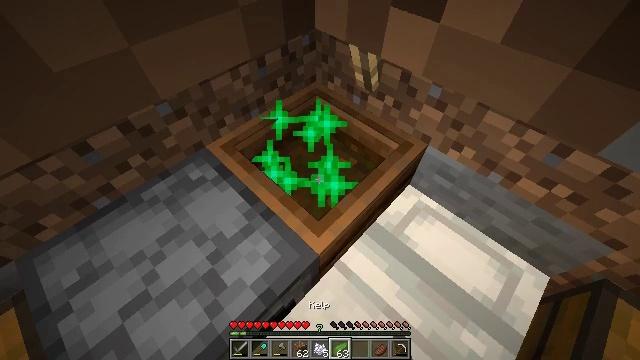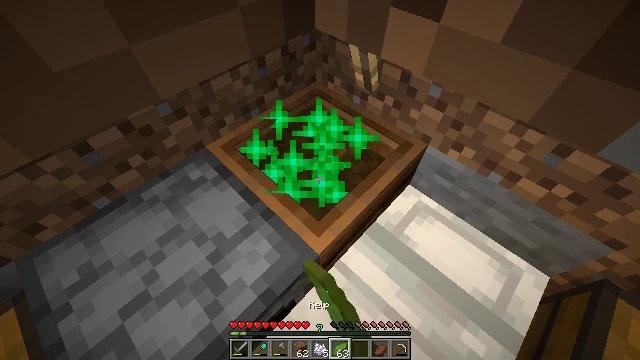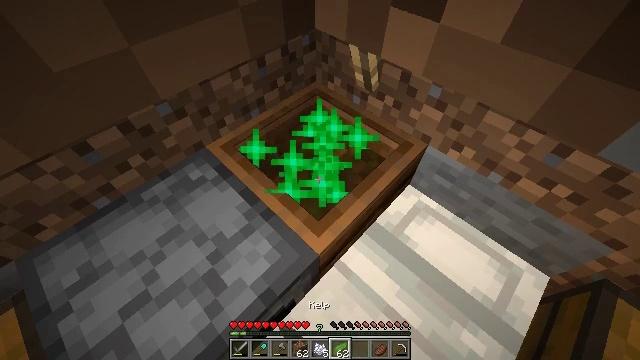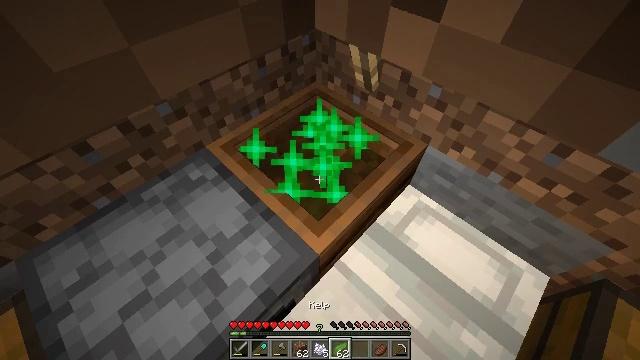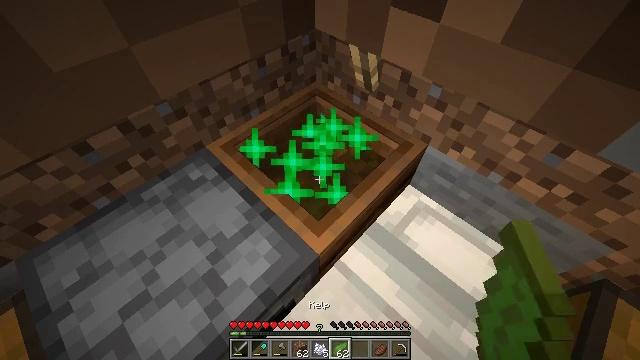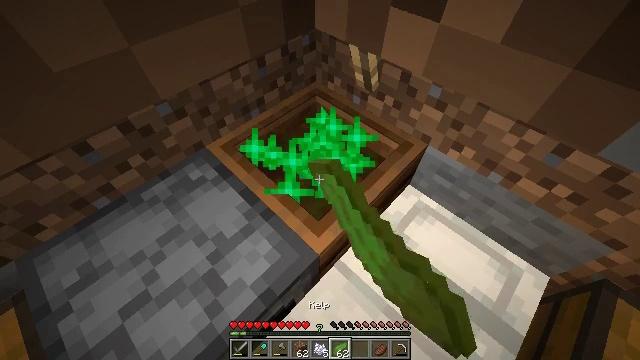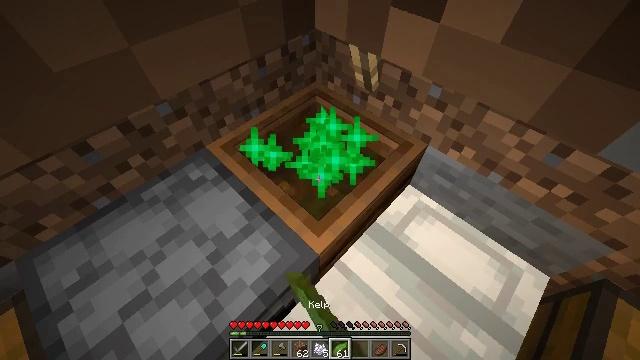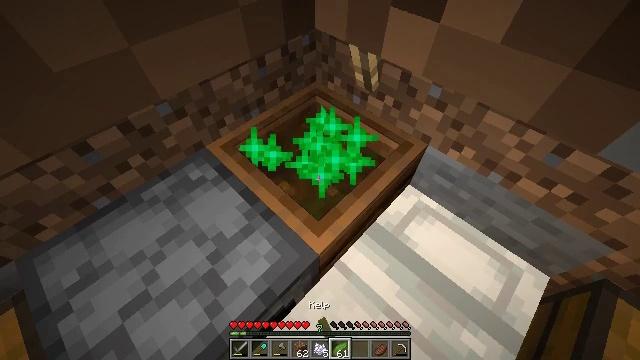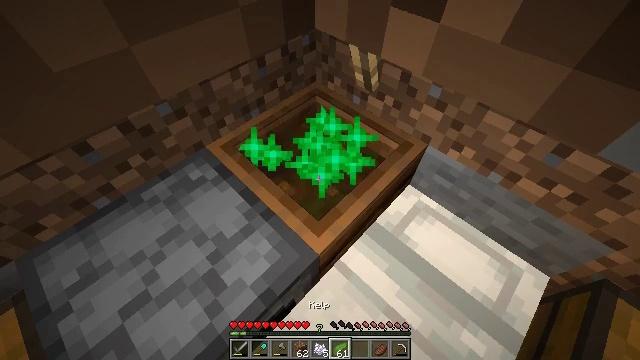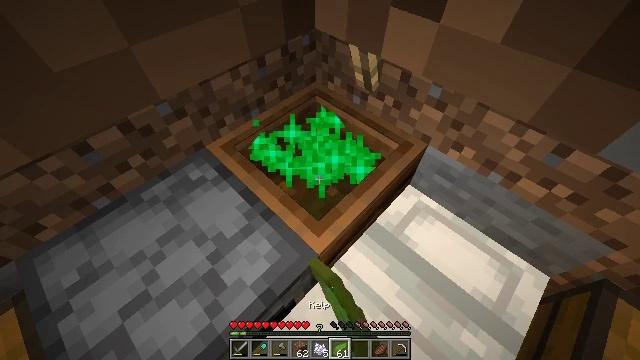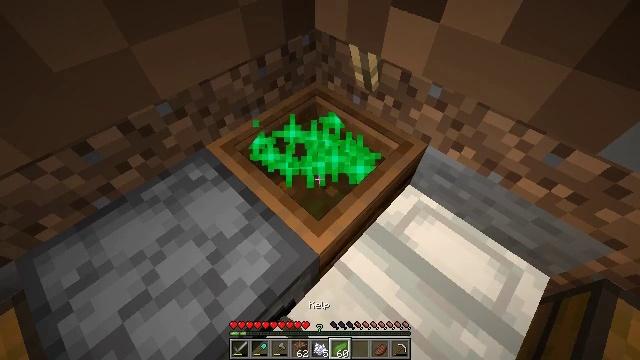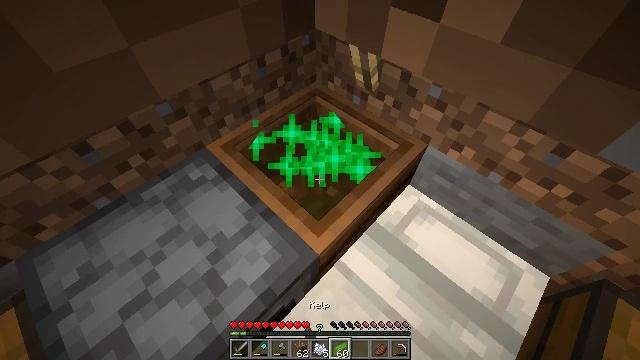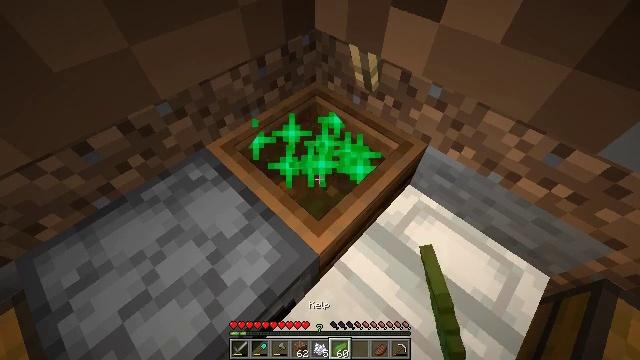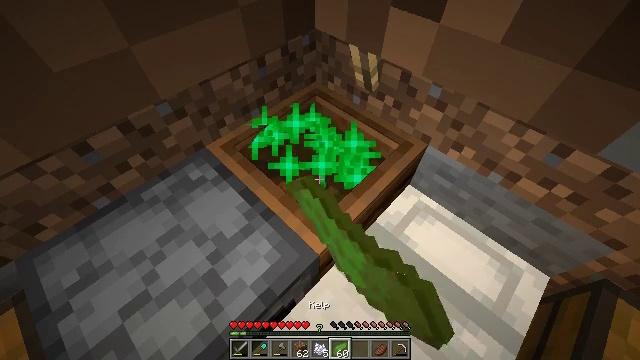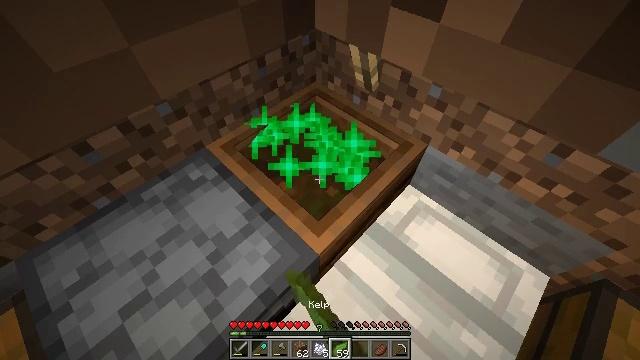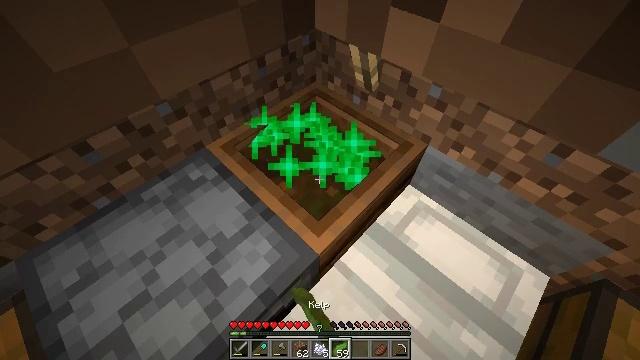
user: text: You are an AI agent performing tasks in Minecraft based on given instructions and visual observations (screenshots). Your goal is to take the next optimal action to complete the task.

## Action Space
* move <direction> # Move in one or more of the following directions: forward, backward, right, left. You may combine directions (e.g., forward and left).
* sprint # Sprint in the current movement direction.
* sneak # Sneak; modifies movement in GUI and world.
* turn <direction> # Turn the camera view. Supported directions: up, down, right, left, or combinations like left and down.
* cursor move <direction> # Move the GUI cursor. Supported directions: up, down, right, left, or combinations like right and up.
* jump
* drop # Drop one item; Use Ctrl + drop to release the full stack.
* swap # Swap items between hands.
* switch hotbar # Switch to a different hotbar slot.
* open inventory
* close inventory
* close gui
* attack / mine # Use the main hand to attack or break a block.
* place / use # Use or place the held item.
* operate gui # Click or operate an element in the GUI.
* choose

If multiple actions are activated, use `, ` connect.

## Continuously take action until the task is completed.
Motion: motion action
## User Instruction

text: Create white dye with crafting materials.
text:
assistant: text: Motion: use / place
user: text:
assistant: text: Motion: use / place
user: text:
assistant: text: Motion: use / place
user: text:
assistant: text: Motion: use / place
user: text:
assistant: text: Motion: use / place
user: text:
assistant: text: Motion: use / place
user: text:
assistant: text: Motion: use / place
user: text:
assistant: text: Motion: use / place
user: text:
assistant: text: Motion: use / place
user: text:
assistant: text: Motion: use / place
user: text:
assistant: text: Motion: use / place
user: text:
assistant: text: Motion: use / place
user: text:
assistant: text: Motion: use / place
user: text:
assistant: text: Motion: use / place
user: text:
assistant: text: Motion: use / place
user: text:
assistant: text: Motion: use / place
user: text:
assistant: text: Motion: use / place
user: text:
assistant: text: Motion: use / place
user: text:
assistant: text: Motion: use / place
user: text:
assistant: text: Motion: use / place
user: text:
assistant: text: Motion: use / place
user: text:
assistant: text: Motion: use / place
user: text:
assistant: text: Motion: use / place
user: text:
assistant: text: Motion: use / place
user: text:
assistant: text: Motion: use / place
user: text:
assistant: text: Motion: use / place
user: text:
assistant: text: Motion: use / place
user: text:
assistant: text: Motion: use / place
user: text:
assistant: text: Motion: use / place
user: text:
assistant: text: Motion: use / place